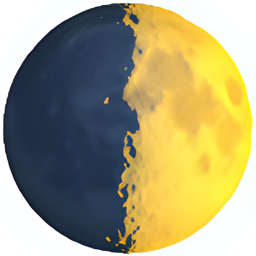
Name: first quarter moon symbol
Emoji: 🌓
Group: Travel & Places
Sub-group: sky & weather